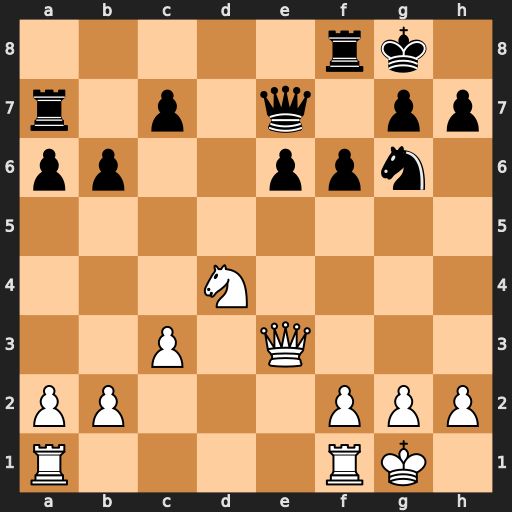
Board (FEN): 5rk1/r1p1q1pp/pp2ppn1/8/3N4/2P1Q3/PP3PPP/R4RK1
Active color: w
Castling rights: -
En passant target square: -
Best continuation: Nc6 Qd7 Nxa7